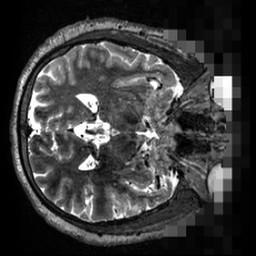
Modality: T2w
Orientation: axial
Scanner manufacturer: siemens
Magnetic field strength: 3 T
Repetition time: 3.2 s
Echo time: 0.564 s